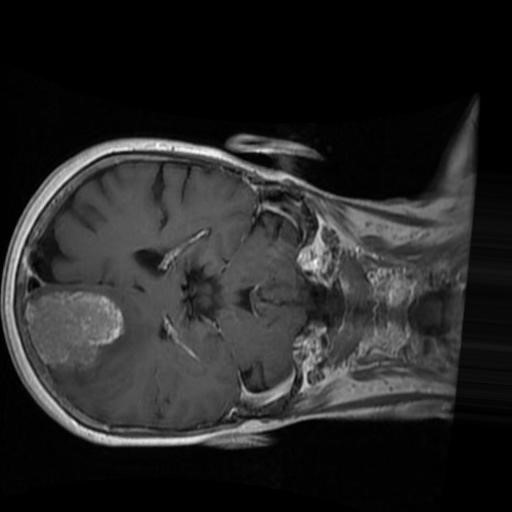
Label: brain_menin